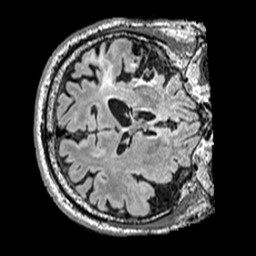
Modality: FLAIR
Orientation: axial
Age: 75
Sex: male
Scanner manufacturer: siemens
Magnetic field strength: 3 T
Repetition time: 5 s
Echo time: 0.387 s